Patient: sex F, age 31
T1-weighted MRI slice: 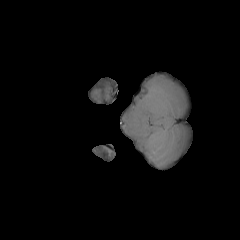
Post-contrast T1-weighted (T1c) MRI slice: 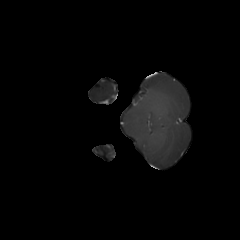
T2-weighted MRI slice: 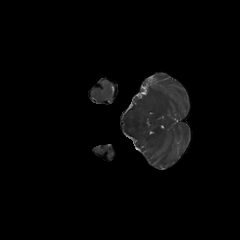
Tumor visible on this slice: no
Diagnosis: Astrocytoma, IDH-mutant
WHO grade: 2